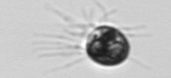
Label: Balanion